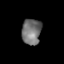
Tissue: skin
Cell type: Epithelial cells
Senescence score: 0.2685
Nuclear area (px): 484
Mean DAPI intensity: 115.686